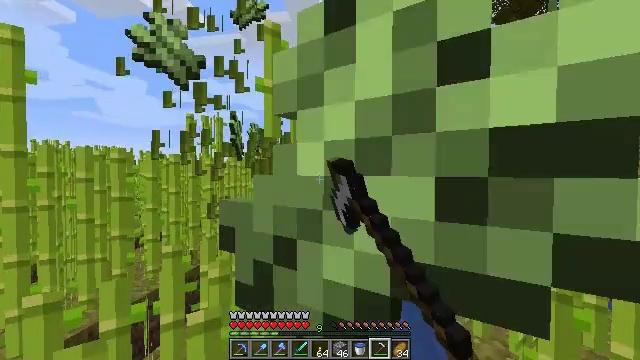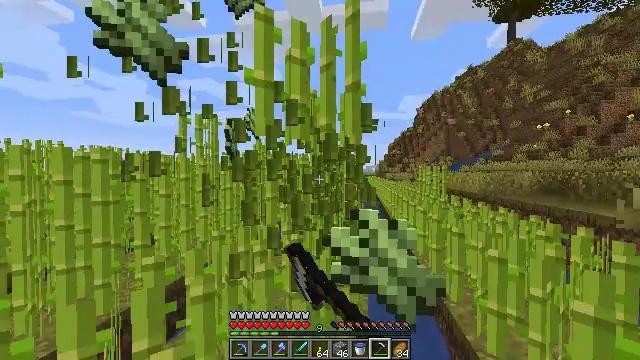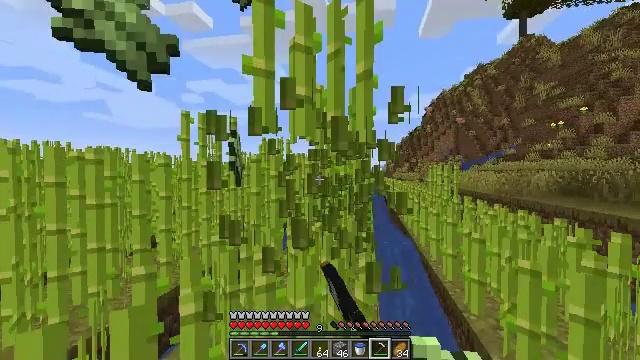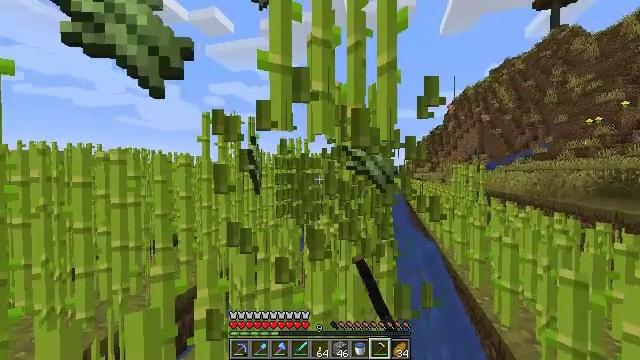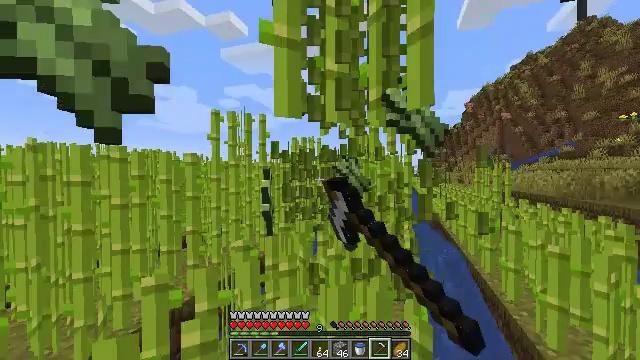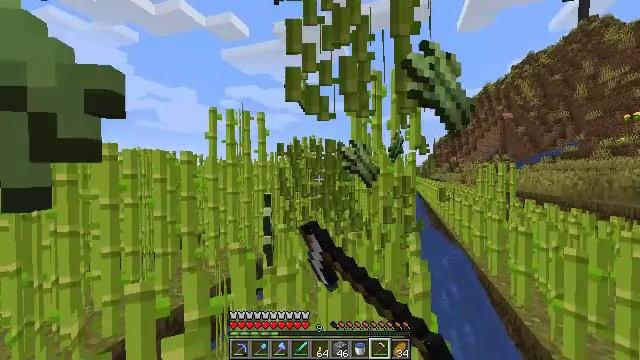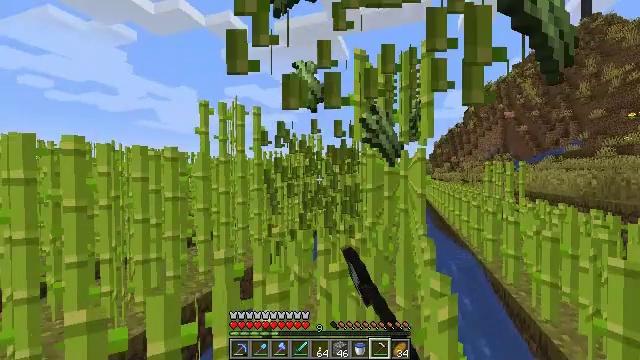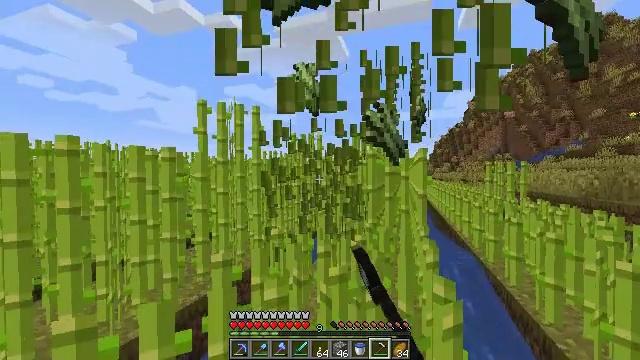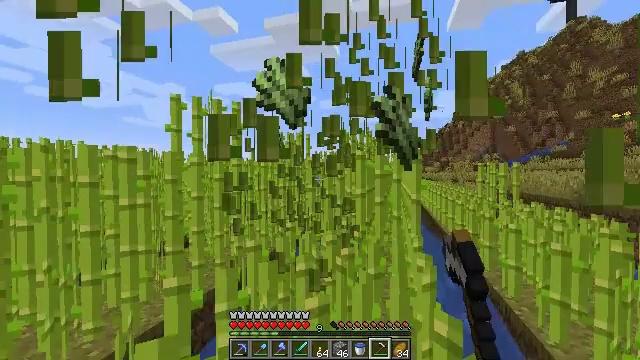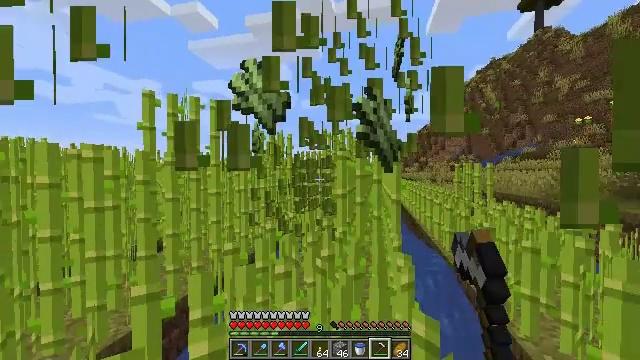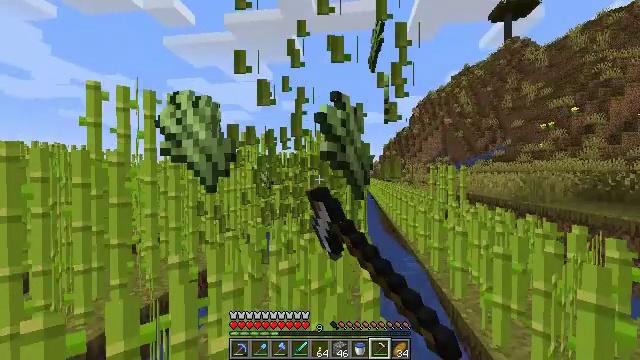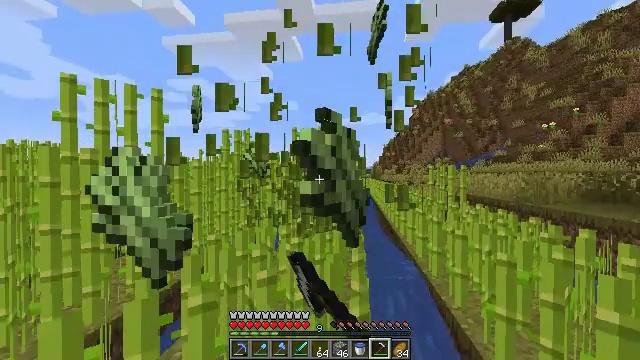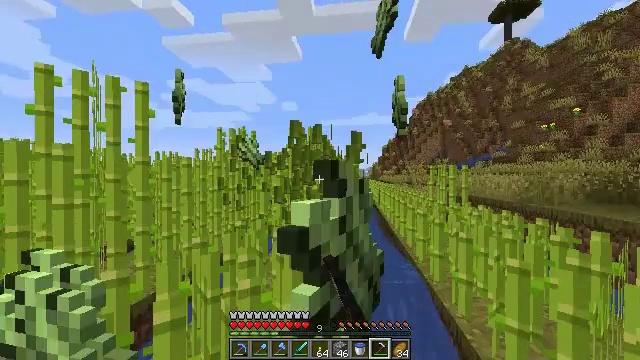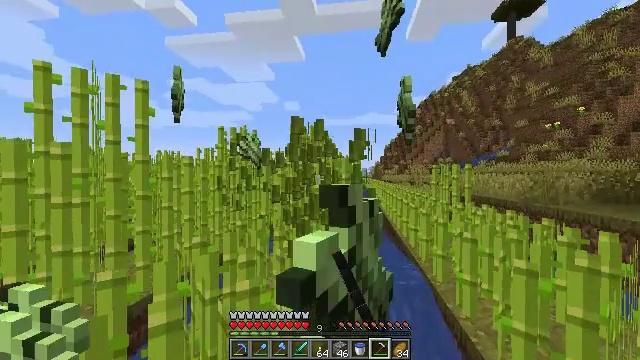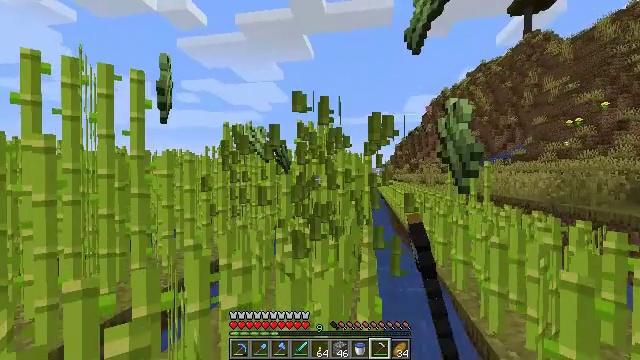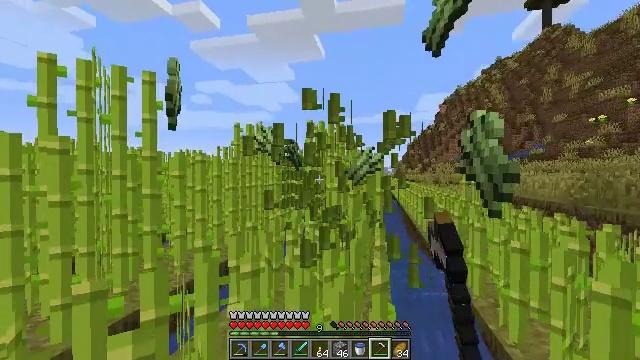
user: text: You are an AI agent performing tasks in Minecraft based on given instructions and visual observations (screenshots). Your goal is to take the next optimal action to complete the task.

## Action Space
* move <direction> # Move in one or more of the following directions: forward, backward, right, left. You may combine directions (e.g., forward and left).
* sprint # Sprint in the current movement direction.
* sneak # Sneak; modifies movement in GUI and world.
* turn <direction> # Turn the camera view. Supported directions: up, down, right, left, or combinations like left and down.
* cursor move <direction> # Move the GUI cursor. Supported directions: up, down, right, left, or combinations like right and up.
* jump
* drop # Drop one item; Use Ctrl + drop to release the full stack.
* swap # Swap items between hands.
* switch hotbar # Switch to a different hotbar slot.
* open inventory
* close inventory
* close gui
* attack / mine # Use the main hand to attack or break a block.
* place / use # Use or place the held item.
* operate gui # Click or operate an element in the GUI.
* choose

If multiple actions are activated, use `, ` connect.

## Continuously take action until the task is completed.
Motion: motion action
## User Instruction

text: Harvest sugar cane from the plant.
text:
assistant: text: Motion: move forward, attack / mine
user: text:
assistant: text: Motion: move forward, turn left, attack / mine
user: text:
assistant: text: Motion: move forward, turn left, attack / mine
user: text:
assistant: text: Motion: move forward, turn left, attack / mine
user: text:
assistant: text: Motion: move forward, attack / mine
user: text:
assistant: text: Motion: move forward, attack / mine
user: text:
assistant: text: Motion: move forward, attack / mine
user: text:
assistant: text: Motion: move forward and move right, turn right, attack / mine
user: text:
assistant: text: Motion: move forward and move right, turn right, attack / mine
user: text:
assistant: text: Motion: move forward and move right, turn right, attack / mine
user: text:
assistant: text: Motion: move forward, attack / mine
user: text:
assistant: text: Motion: move forward, attack / mine
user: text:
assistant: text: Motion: move forward, attack / mine
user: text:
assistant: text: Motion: move forward, turn left, attack / mine
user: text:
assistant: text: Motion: move forward, turn left, attack / mine
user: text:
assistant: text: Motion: move forward, turn left, attack / mine
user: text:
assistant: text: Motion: move forward, attack / mine
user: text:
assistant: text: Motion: move forward, attack / mine
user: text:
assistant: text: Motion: move forward, attack / mine
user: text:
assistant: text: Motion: move forward, attack / mine
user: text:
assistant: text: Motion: move forward, turn right, attack / mine
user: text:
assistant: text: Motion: move forward, turn right, attack / mine
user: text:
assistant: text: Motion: move forward and move right, turn right, attack / mine
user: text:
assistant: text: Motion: move forward and move right, turn right, attack / mine
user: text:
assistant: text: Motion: move forward and move right, attack / mine
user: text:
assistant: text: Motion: move forward and move right, attack / mine
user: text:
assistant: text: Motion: move forward, turn left, attack / mine
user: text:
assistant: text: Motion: move forward, turn left, attack / mine
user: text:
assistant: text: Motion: move forward, turn left, attack / mine
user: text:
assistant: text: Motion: move forward, turn left, attack / mine